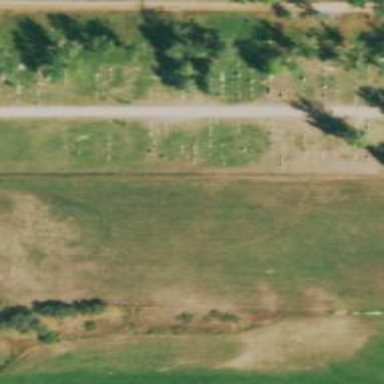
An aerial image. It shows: Historic tomb with tombstone.